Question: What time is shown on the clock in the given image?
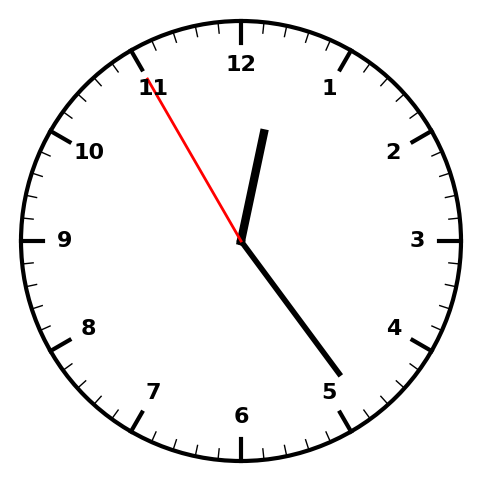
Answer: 12:23:55